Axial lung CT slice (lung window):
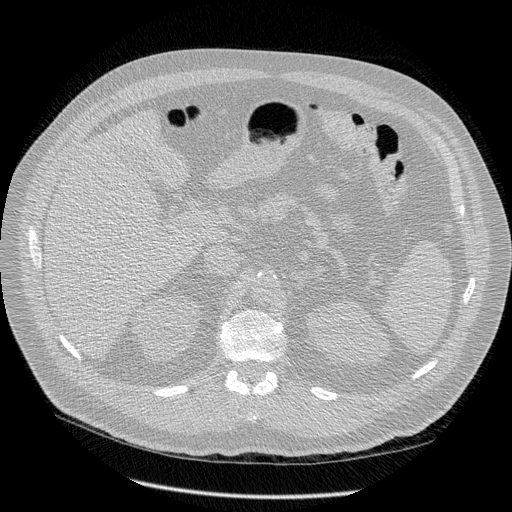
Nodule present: no